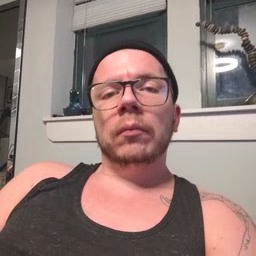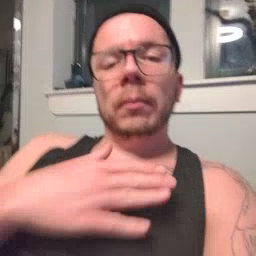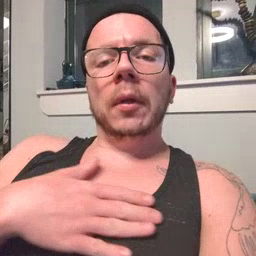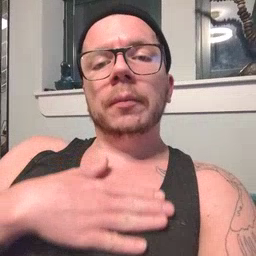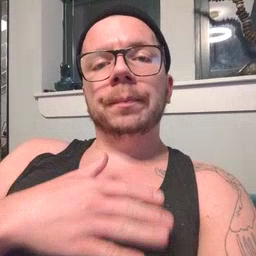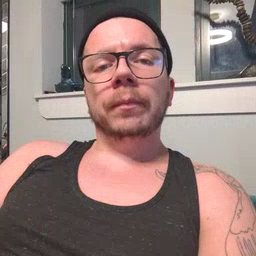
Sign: please